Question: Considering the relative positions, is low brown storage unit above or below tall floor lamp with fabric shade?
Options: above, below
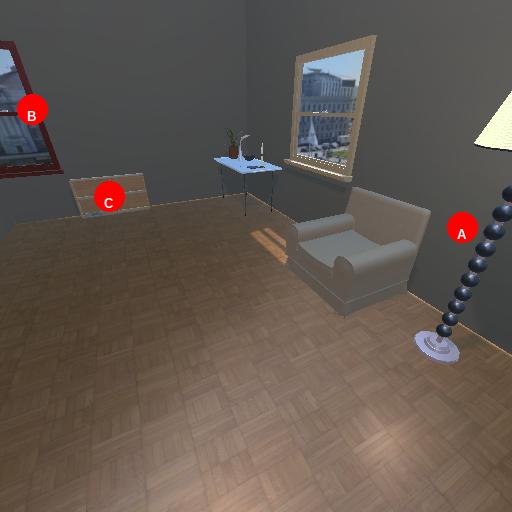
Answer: above